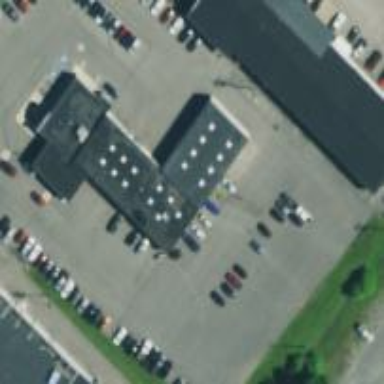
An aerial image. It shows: Parking area.